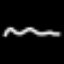
Label: squiggle